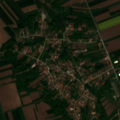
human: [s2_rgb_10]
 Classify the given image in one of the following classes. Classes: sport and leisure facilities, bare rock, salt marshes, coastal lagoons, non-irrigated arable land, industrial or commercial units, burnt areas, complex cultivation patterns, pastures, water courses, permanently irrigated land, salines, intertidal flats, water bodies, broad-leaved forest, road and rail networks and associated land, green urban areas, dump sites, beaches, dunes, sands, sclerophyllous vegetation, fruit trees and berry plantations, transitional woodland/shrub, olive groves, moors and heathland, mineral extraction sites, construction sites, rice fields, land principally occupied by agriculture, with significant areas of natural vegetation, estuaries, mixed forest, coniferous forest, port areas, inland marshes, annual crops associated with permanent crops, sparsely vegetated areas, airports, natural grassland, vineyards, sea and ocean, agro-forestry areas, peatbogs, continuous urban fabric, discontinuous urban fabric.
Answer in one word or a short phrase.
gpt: discontinuous urban fabric, non-irrigated arable land, land principally occupied by agriculture, with significant areas of natural vegetation